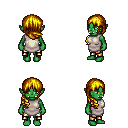
a pixel art fantasy rpg character, female body template, orc, green skin, white tunic, gold greaves, blonde right-swept hairstyle, four views (front, back, left, right), 2x2 character sprite sheet, small pixel art, hard edges, no anti-aliasing